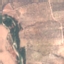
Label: PermanentCrop